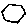
Label: hexagon